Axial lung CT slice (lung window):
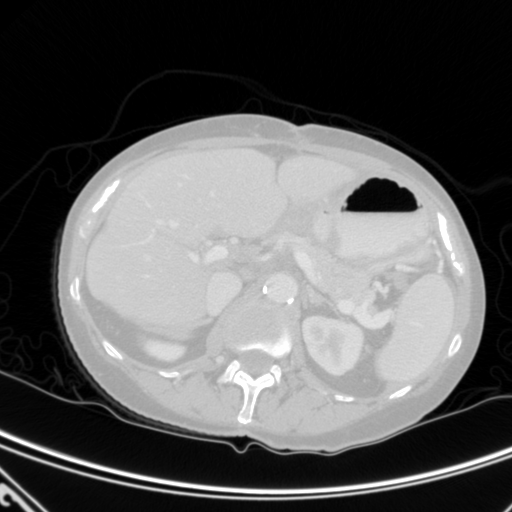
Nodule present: no